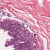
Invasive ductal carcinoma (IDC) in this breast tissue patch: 0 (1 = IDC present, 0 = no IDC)